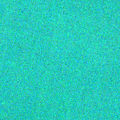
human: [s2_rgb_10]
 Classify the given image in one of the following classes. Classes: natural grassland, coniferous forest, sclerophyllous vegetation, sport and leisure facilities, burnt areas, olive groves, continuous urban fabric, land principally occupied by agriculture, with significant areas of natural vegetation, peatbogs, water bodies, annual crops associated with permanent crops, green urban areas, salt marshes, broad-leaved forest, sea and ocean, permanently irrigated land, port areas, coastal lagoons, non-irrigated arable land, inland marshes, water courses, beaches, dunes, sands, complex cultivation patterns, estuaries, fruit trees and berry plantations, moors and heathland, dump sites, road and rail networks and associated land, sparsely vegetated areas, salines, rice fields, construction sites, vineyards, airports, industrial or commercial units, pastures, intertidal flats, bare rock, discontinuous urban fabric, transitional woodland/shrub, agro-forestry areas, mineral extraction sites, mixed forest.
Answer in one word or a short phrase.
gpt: sea and ocean